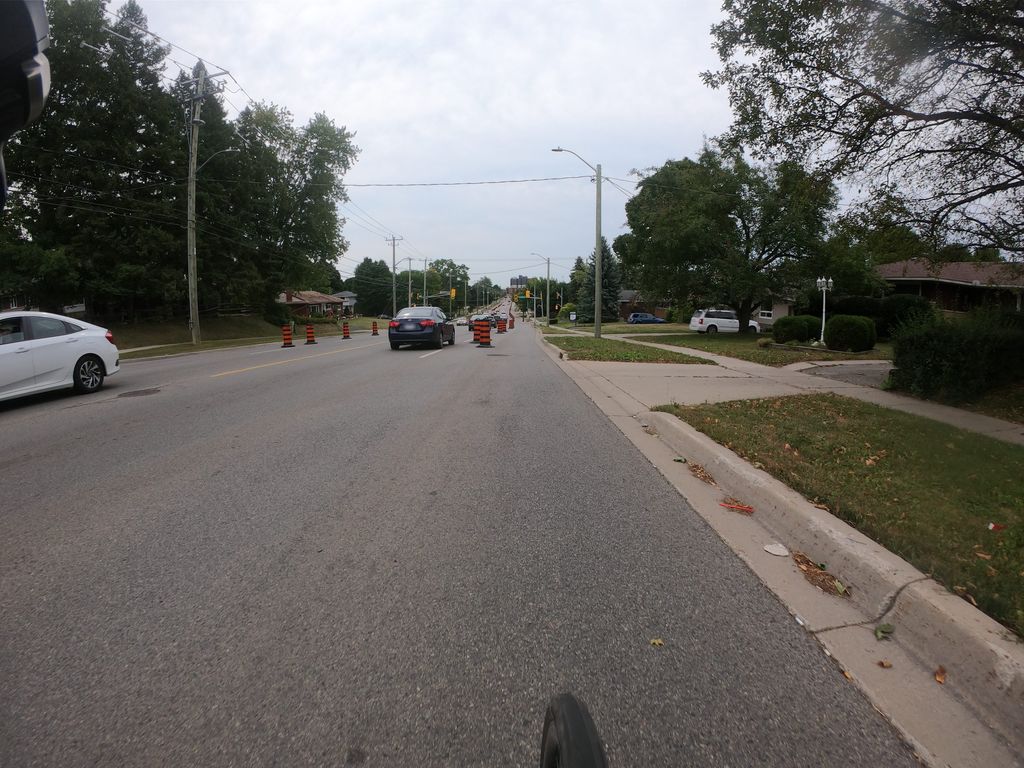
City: kitchener-waterloo